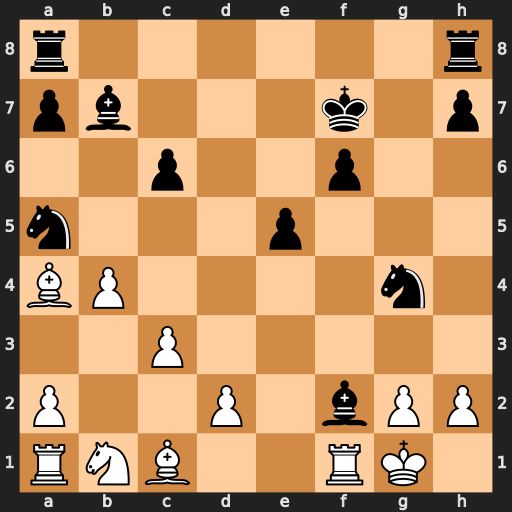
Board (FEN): r6r/pb3k1p/2p2p2/n3p3/BP4n1/2P5/P2P1bPP/RNB2RK1
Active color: w
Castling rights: -
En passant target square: -
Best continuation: Rxf2 Nxf2 Kxf2 c5 bxa5